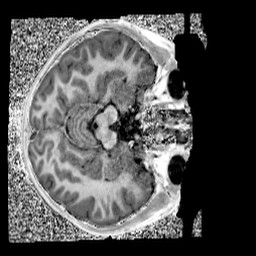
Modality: UNIT1
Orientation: axial
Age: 9
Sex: male
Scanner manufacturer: siemens
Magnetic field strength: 3 T
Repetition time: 4 s
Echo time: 0.00299 s